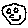
Label: zigzag